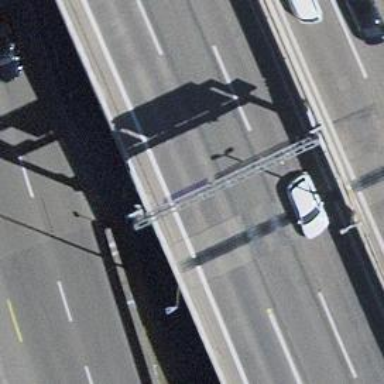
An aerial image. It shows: Bridge with gantry structure.